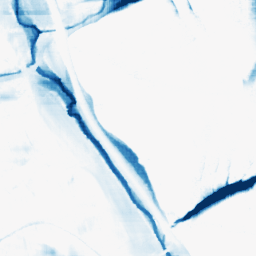
Category: morphological
Decomposition family: morphological_rect
Decomposition parameters: operation: closing
width: 50
height: 20
Upsampling method: sinc_blackman
Upsampling parameters: scale: 4
kernel_size: 8
Upsampling scale: 4